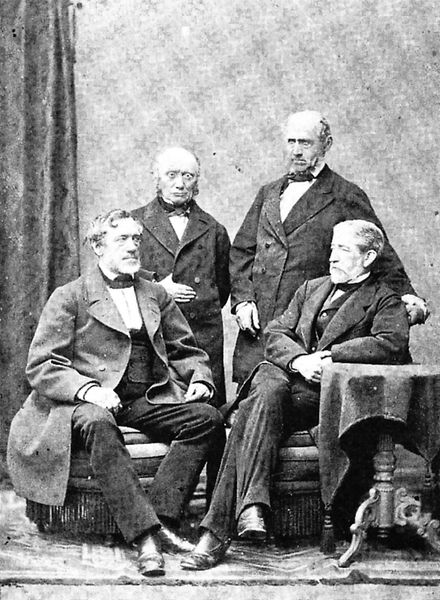
Titel: Porträtfoto der Anführer der Zentrumspartei: August Reichensperger, Ludwig Windthorst, Peter Reichensperger, Hermann von Mallinckrodt
Künstler: Otto Lindner
Institution: Köln, Historisches Archiv
Schlagwörter: gruppe, hand, weiß, sitzen, männer, schwarz, stuhl, tisch, mode, muster, teppich, alt, anzug, bart, hemd, jacke, augen, kleidung, stehen, portrait, porträt, tischdecke, vorhang, haare, mantel, sessel, innen, sofa, schuhe, gardine, tapete, glatze, stil, knöpfe, fliege, foto, fotografie, photographie, schwarzweiss, biedermeier, hend, vintage, 19. jahrhundert